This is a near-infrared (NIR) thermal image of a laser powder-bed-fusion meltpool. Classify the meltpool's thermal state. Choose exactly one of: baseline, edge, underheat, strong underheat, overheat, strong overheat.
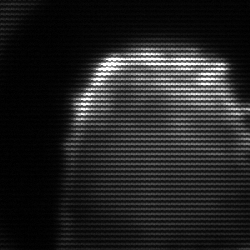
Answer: edge